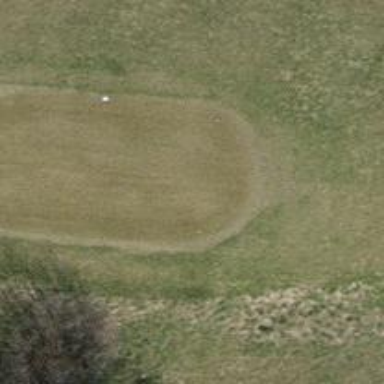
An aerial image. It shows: Golf tee on grassy land.